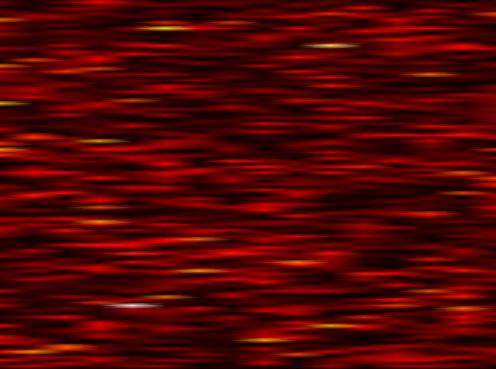
Label: FBMC